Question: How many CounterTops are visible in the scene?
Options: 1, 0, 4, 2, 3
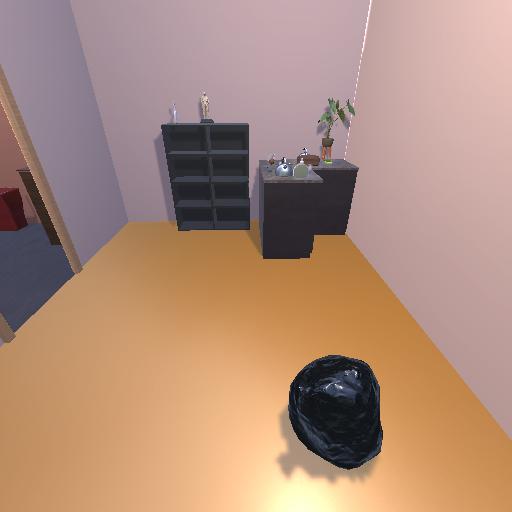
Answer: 1